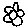
Label: flower